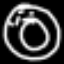
Label: donut